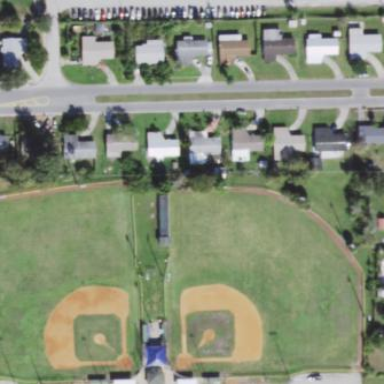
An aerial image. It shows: Baseball pitch for leisure land.